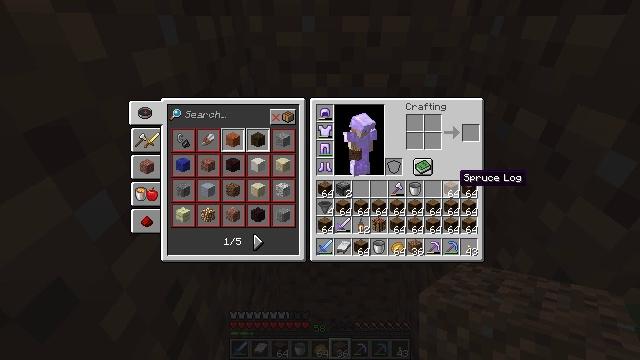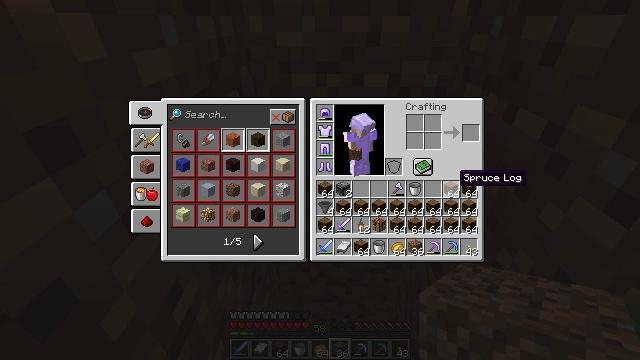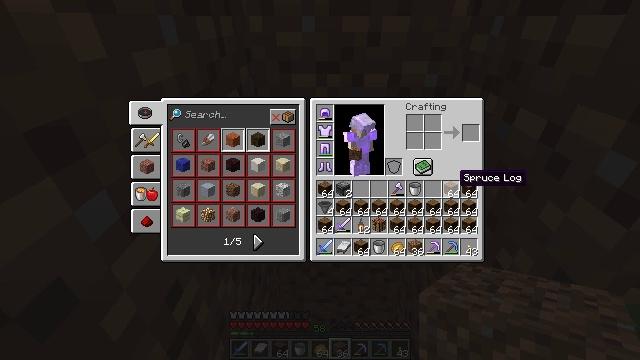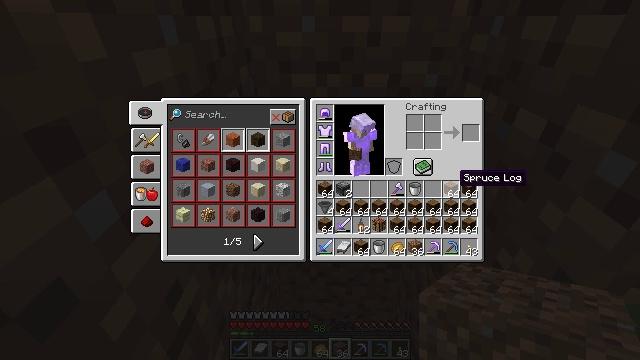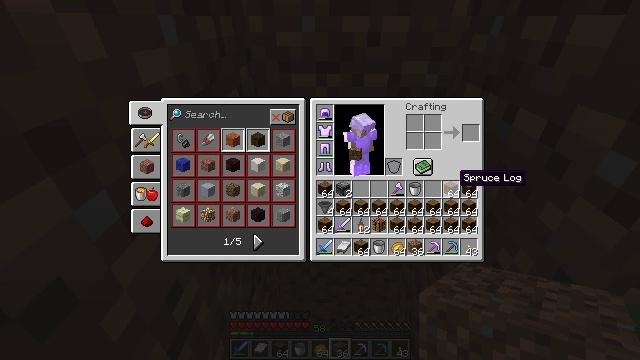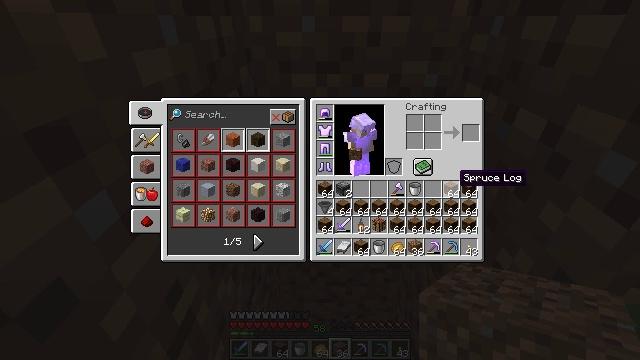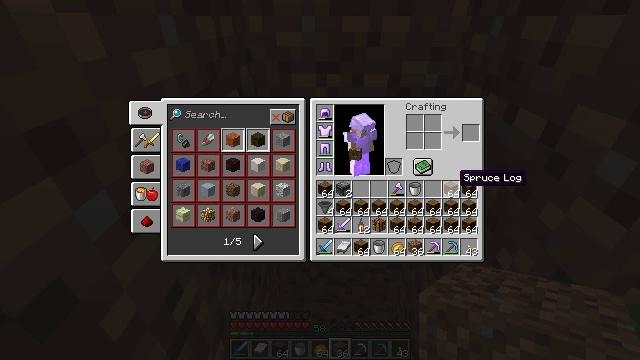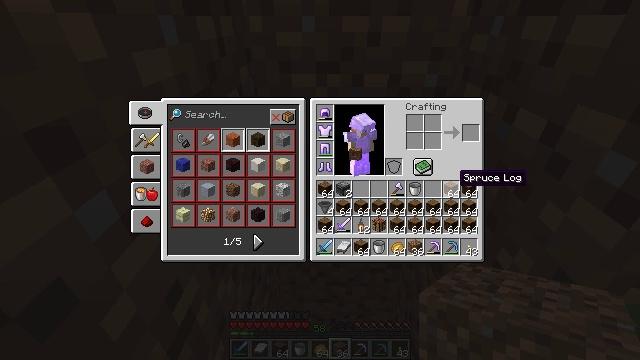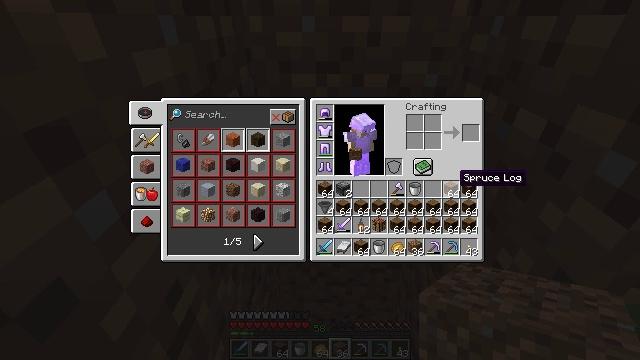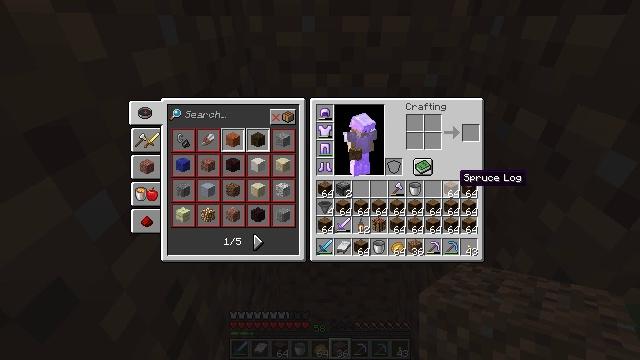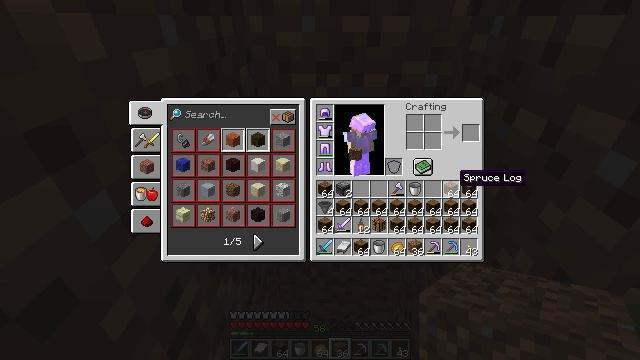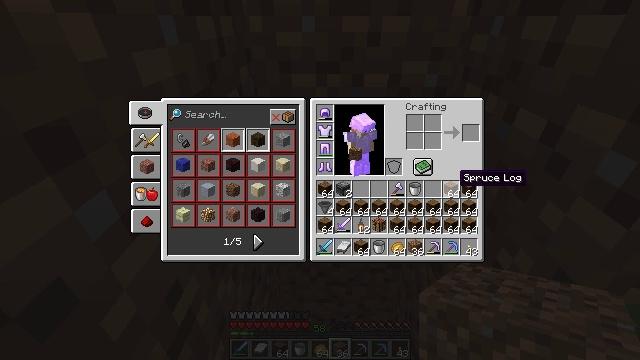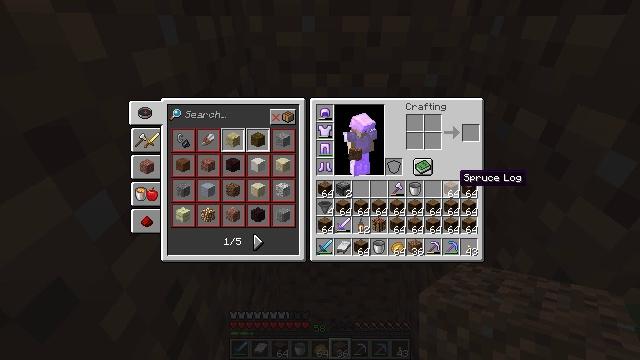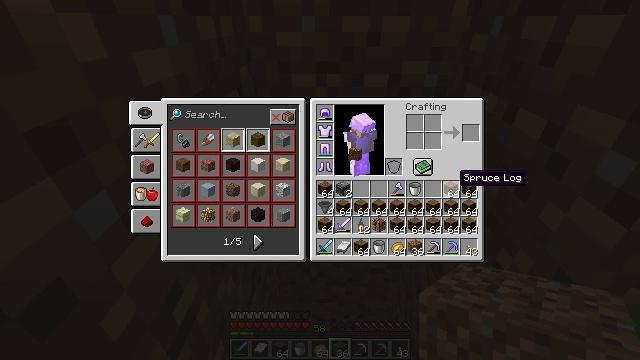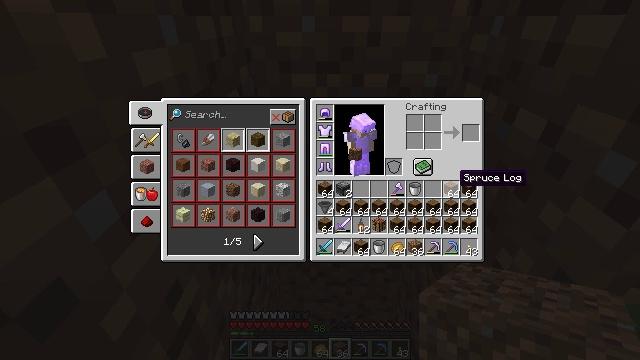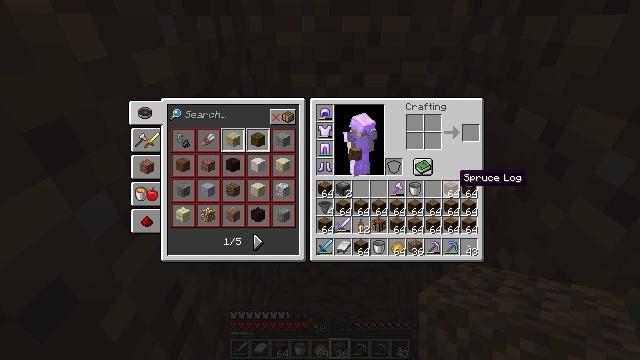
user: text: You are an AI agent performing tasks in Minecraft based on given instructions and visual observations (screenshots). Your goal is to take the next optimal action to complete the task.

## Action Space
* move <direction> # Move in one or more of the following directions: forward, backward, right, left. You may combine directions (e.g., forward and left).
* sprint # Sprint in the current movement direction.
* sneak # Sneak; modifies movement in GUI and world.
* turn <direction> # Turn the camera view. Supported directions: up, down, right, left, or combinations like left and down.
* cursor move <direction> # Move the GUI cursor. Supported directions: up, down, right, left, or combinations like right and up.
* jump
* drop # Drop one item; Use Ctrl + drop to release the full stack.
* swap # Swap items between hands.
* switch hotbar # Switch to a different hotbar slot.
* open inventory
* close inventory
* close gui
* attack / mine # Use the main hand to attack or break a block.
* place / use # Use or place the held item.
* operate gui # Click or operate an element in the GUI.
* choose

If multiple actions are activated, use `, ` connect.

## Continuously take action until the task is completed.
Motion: motion action
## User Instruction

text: Drop a spruce log.
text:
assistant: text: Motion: no_op
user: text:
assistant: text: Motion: no_op
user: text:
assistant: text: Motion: no_op
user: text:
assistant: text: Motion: no_op
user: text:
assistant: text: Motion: no_op
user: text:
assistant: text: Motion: no_op
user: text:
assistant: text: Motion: no_op
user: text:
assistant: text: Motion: no_op
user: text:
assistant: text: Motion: no_op
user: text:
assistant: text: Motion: no_op
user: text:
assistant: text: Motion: no_op
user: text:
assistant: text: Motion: no_op
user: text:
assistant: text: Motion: no_op
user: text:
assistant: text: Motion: no_op
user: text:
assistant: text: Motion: no_op
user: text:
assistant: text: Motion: no_op
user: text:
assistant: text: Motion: no_op
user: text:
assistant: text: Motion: operate gui
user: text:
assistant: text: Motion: operate gui
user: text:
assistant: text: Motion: cursor move left and up
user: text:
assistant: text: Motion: cursor move up
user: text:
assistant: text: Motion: cursor move up
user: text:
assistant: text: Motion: cursor move up
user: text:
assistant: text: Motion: cursor move up
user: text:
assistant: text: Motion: operate gui
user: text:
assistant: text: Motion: operate gui
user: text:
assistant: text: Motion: operate gui
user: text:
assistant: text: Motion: cursor move right and down
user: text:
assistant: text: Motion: cursor move right and down
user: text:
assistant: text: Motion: cursor move right and down